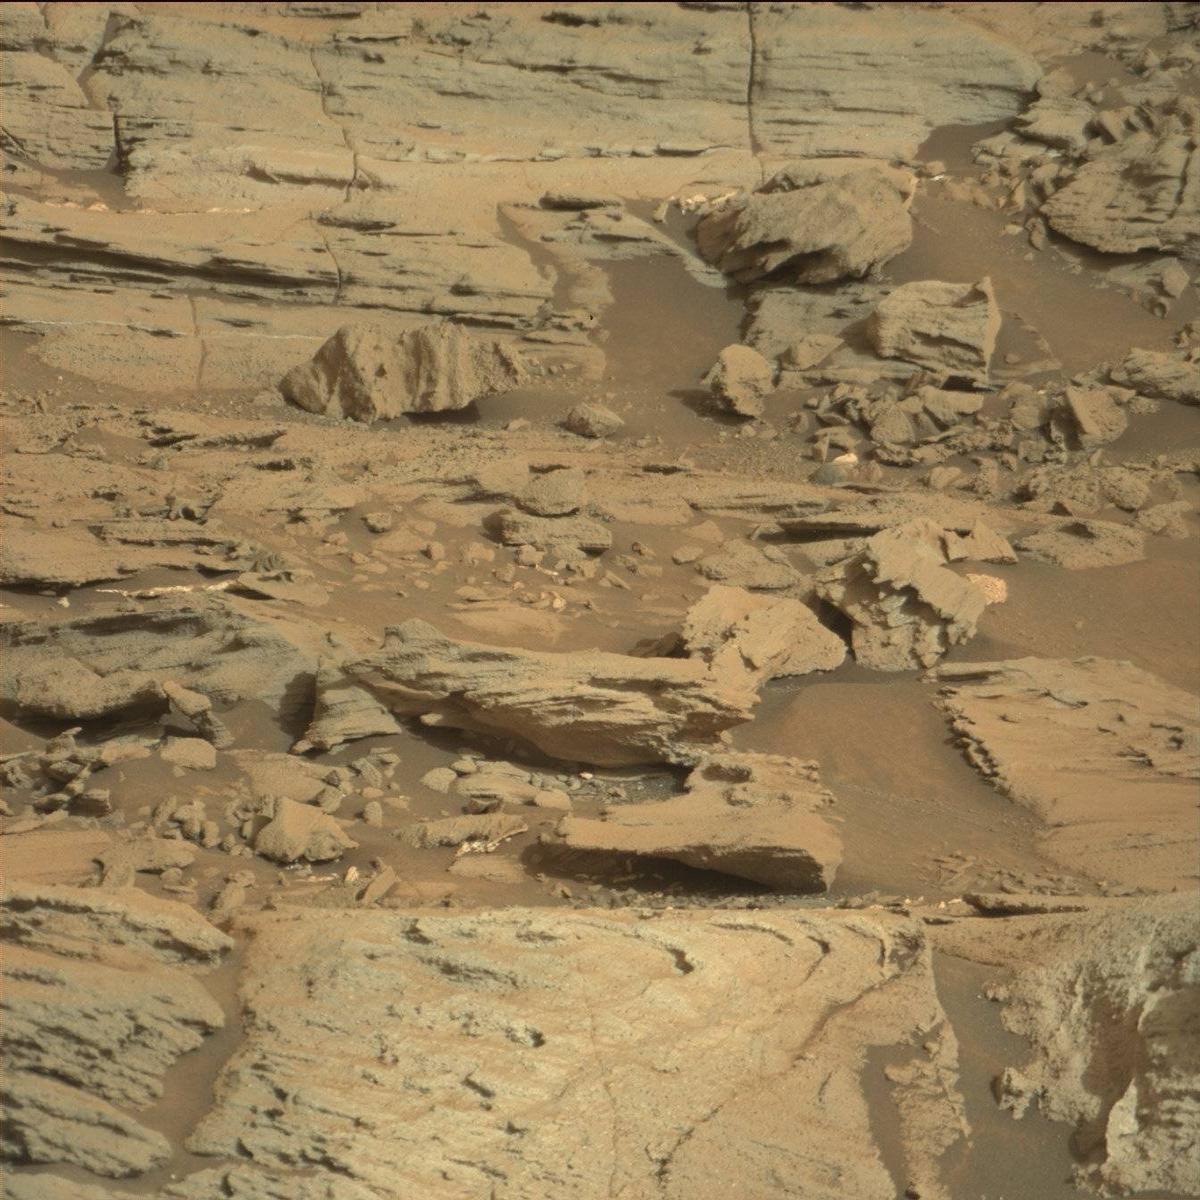
Terrain classes present: Bedrock, Sand / Soil